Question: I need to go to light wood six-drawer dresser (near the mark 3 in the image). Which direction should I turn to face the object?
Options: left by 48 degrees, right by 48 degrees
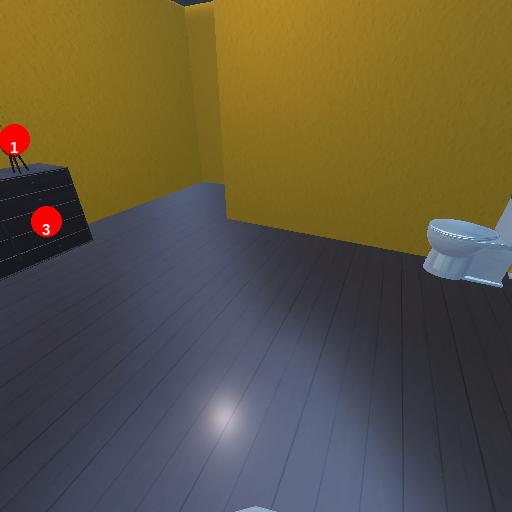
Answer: left by 48 degrees